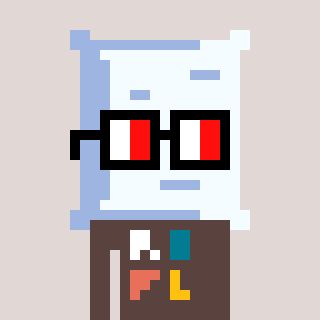
a pixel art character with square glasses with black frames and red eyes, a pillow-shaped head and a darkbrown-colored body on a warm background